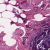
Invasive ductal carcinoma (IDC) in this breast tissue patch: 0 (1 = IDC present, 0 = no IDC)